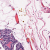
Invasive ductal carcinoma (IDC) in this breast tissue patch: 0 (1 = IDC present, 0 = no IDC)